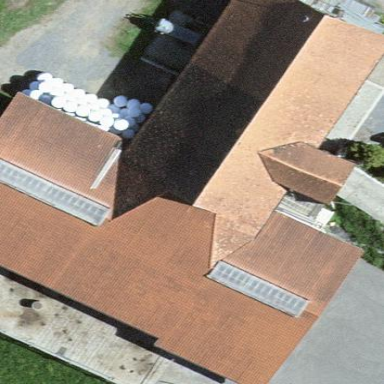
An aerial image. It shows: Hipped roof farm auxiliary building.